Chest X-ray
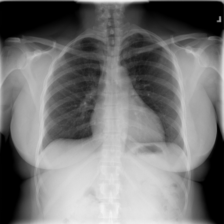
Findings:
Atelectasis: negative
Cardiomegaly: negative
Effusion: negative
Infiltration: negative
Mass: negative
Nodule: negative
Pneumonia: negative
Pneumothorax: negative
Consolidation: negative
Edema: negative
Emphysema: negative
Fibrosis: negative
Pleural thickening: negative
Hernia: negative